Brain MRI, t1w sequence, axial 2D slice.
Patient: age 29, sex M, weight 90 kg, height 1.9 m
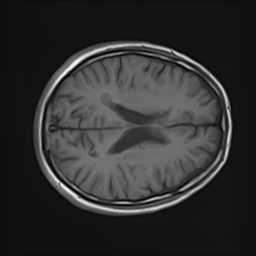